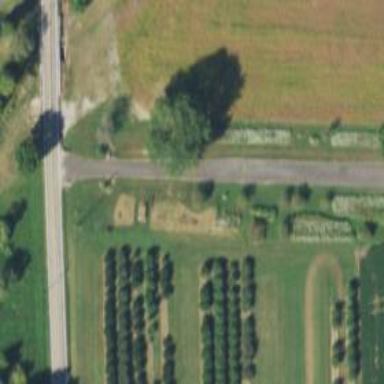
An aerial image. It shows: Row of trees in natural setting.